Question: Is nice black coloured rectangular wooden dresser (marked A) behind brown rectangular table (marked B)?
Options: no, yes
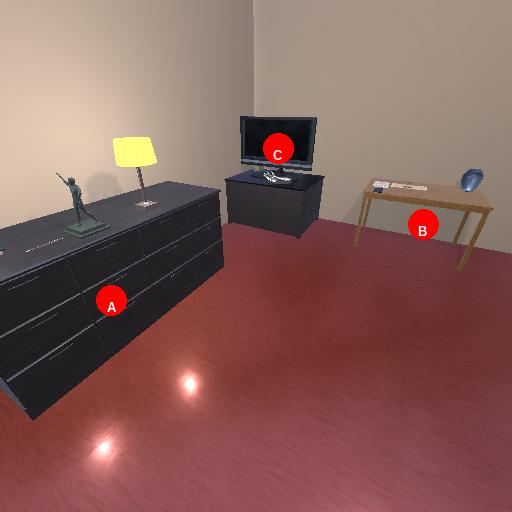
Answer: no